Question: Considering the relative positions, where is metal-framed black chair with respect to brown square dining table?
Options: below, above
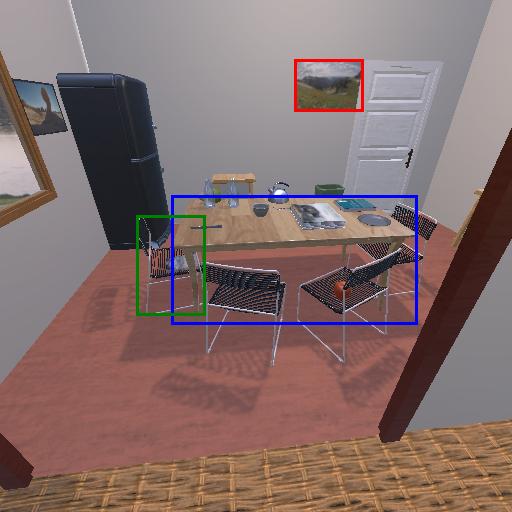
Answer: below